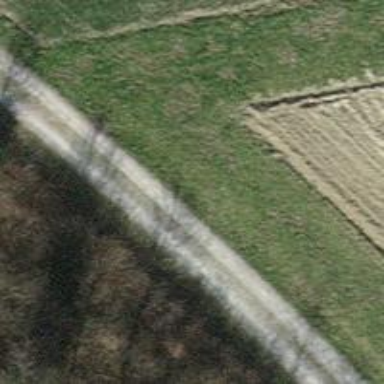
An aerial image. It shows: Track with grade 2 gravel surface.